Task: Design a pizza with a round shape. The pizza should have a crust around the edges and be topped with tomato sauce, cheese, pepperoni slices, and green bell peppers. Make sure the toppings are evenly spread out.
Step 159:
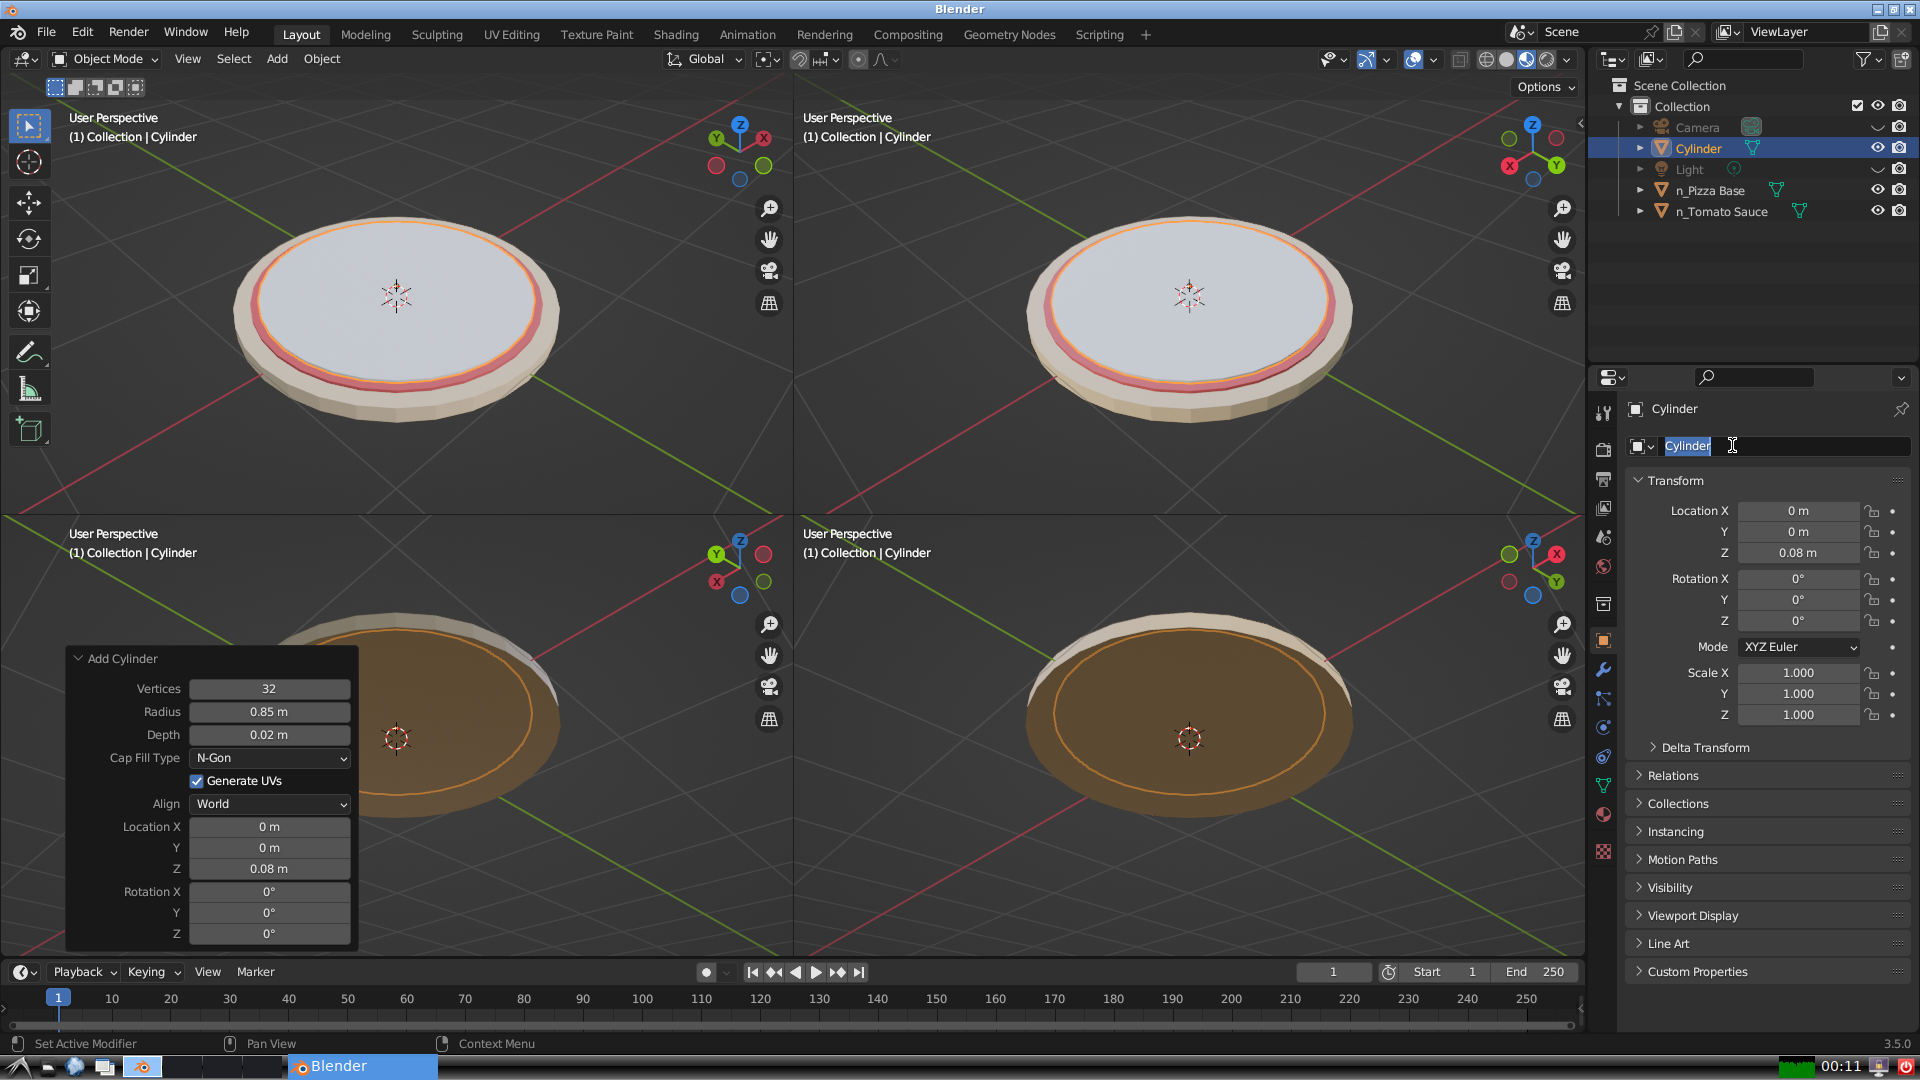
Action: input_text: n_Cheese